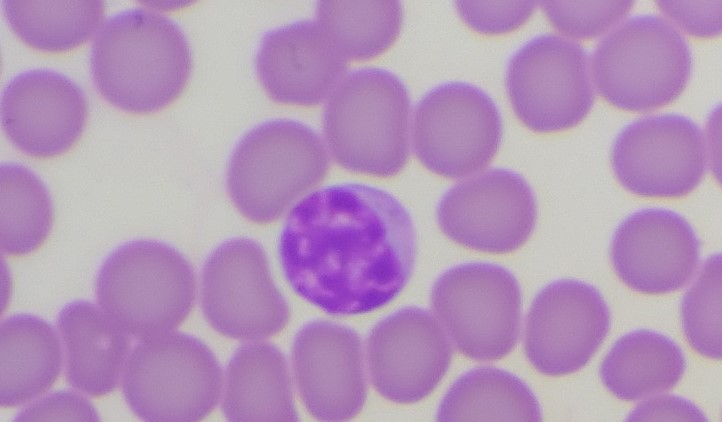
White blood cell type: Lymphocyte